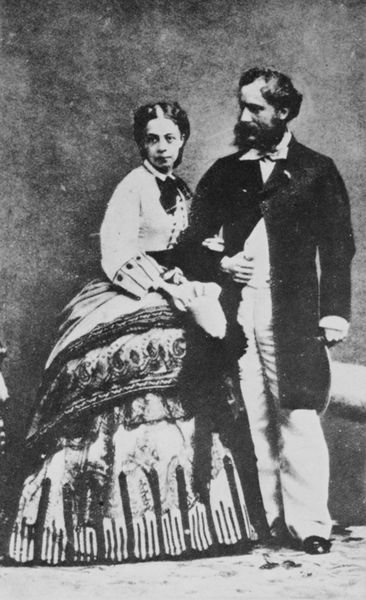
Titel: Der Prinz und die Prinzessin von Metternich
Künstler: Andrè Adolphe Eugené Disdéri
Schlagwörter: dunkel, hand, mann, schatten, weiß, menschen, frau, frisur, grau, hell, hintergrund, hut, kleid, kleider, licht, schwarz, blick, dame, schal, tuch, haube, muster, rock, schleife, zylinder, alt, anzug, bart, hemd, hose, wand, arm, arme, augen, bluse, kleidung, kragen, stehen, vollbart, ärmel, bild, bildnis, herr, hände, portrait, porträt, haare, mantel, stehend, stoff, paar, saum, borte, umarmung, man, haltung, schuhe, bank, frack, nasen, ornamente, verzierung, streifen, knöpfe, gehrock, jackett, foto, fotografie, photographie, doppelbildnis, doppelporträt, schwarz-weiss, backenbart, koteletten, manschette, beutel, tasche, österreich, photo, liebespaar, ehepaar, ehe, korsett, hochzeit, abzug, fotographie, verzierungen, krinoline, reifrock, studio, borten, sissi, daguerrotypie, phot, vierzierung, partner, studio nadar, kaiser franz, western, 1860, 1870, franz josef